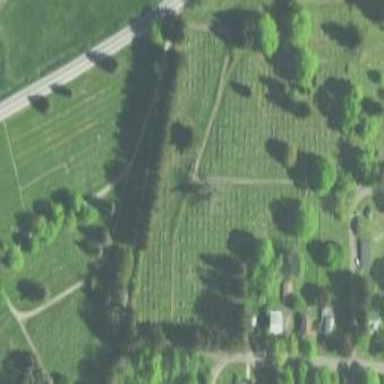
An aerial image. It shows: Cemetery.